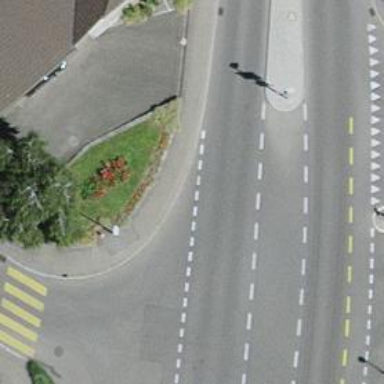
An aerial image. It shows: Sidewalk.